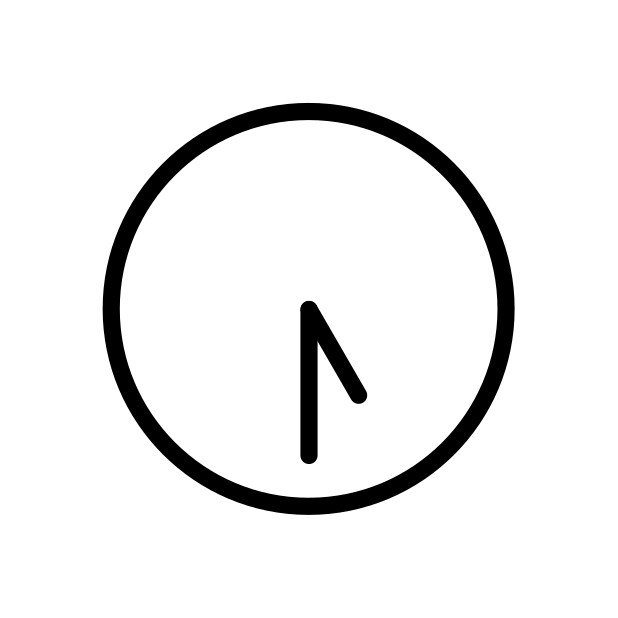
Emoji: 🕠
Name: clock face five-thirty
Unicode: 0x1f560